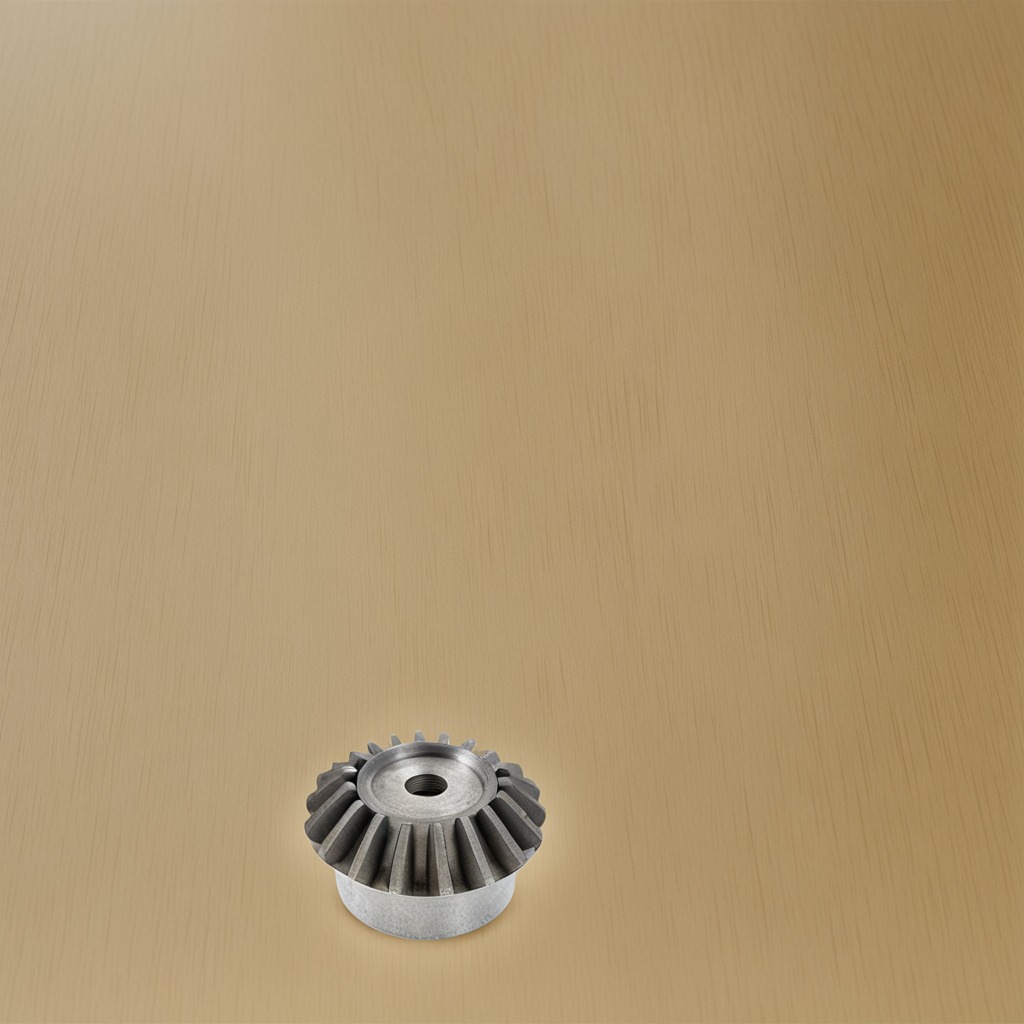
A steel gear with teeth lies on a plywood surface in a paint workshop lit by afternoon window light.